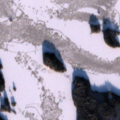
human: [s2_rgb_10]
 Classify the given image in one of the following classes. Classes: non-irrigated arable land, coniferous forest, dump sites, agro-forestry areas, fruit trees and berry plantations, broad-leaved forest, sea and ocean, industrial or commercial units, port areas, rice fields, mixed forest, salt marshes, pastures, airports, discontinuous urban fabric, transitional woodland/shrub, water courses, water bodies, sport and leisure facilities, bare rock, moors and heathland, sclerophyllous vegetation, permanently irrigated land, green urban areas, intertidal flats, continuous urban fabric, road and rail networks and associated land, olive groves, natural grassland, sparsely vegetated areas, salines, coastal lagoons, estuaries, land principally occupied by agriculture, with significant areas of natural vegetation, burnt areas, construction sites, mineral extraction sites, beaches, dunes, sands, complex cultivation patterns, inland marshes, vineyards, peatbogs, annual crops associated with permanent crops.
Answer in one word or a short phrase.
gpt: mixed forest, water bodies